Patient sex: M
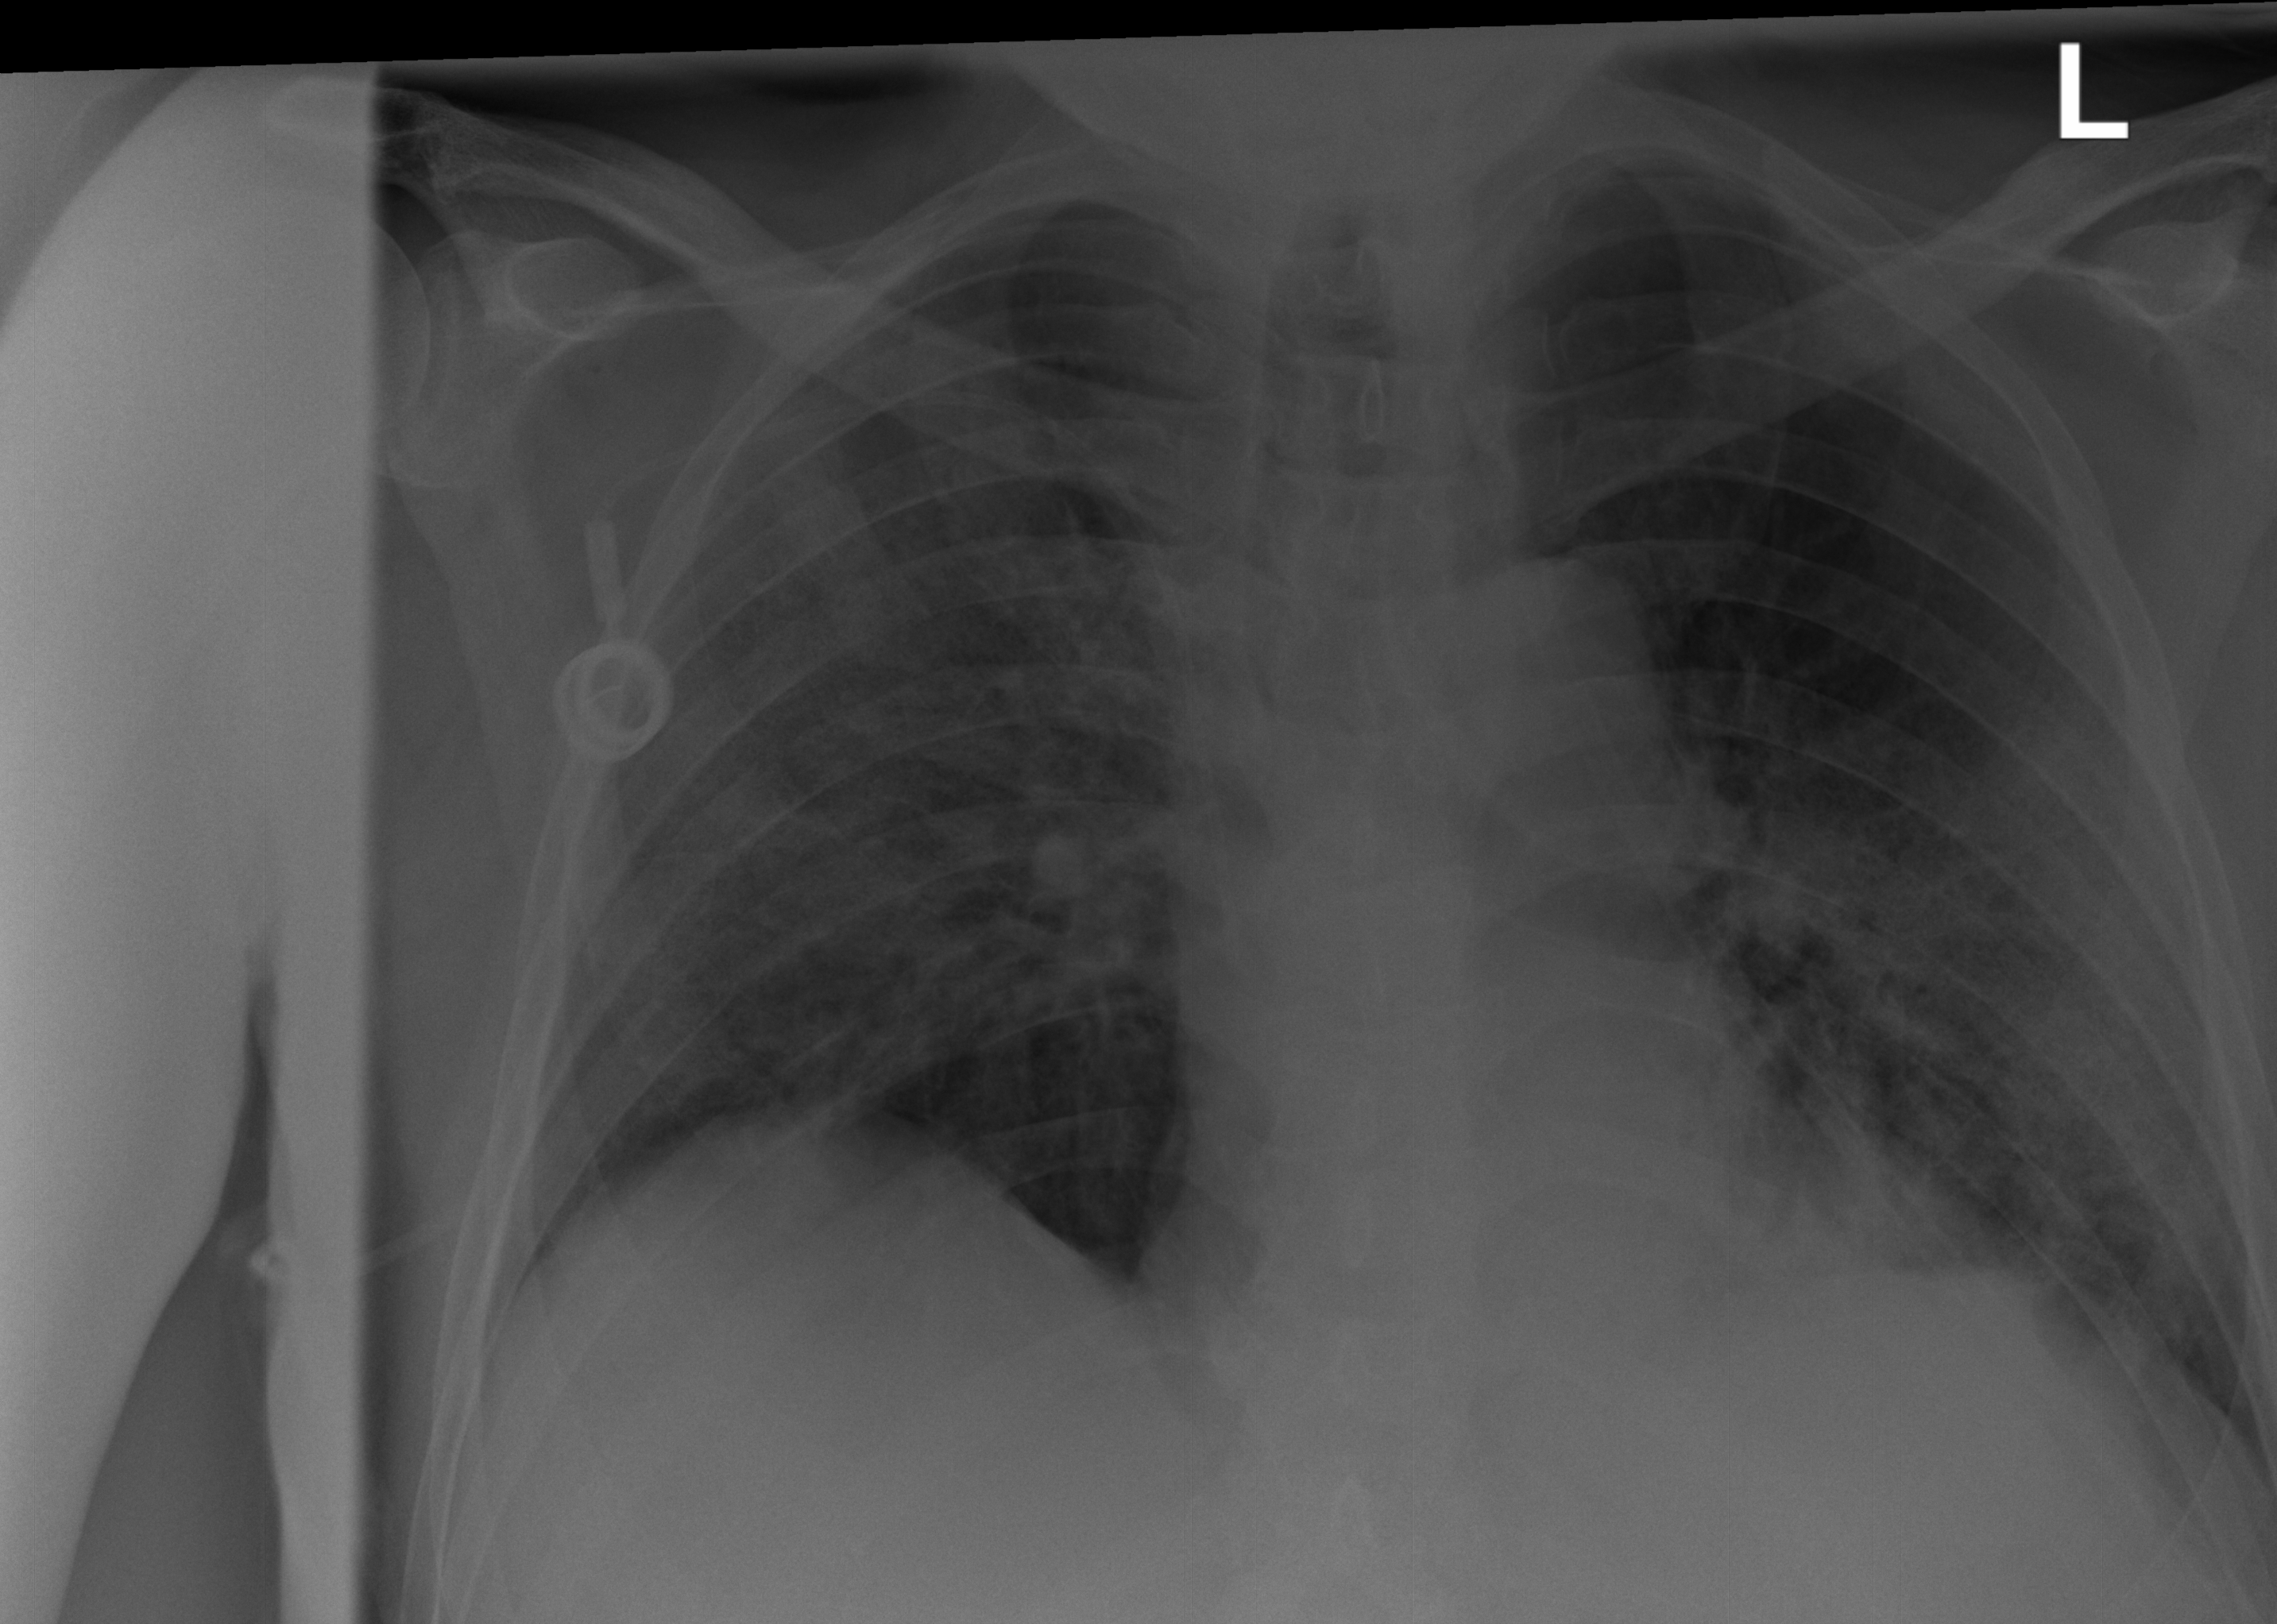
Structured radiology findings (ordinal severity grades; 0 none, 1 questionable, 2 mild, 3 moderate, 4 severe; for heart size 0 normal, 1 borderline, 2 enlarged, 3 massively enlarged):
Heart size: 0
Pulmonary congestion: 0
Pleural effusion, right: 0
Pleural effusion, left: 0
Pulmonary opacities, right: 3
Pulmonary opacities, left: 3
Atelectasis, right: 2
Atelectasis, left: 2